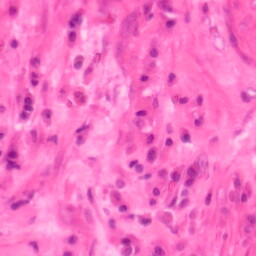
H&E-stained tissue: Colon